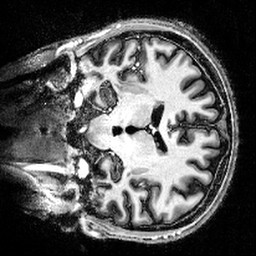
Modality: T1w
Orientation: coronal
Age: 34
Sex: male
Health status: healthy
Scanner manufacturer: siemens
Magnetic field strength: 9.4 T
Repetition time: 6 s
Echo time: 0.0023 s